Question: I am trying to make a custom app where I would like to display all of users videos from their photo album into a UITableView. The problem that I have is that I cannot figure out how can I get to all of the vidoes NSURLs. Once I have them I can put them in a NSArray and create a image from each of them and put them in the table. I am trying to do something similar as done with in this app. Any suggestions?
Please note I am familiar with UIImagePickerController to display images in a pop-up view controller. That's not what I want.

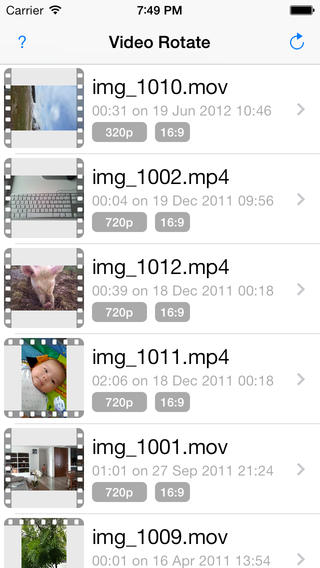
Answer: Try this way
First add AssetsLibrary.framework
'''
#import <AssetsLibrary/AssetsLibrary.h>
'''
Then
'''
ALAssetsLibrary *library = [[ALAssetsLibrary alloc] init];
[library enumerateGroupsWithTypes:ALAssetsGroupSavedPhotos usingBlock:^(ALAssetsGroup *group, BOOL *stop)
{
[group enumerateAssetsUsingBlock:^(ALAsset *alAsset, NSUInteger index, BOOL *innerStop)
{
if (alAsset)
{
ALAssetRepresentation *representation =[alAsset defaultRepresentation];
NSURL *url = [representation url];
NSString *assetType=[alAsset valueForProperty:ALAssetPropertyType];
UIImage *thumbNailImage=[UIImage imageWithCGImage:alAsset.thumbnail];
}
}];
if(group==nil)
{
// do what ever if group getting null
}
} failureBlock: ^(NSError *error)
{
// may be photo privacy setting disabled
}
];
'''